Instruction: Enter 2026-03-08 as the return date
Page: home
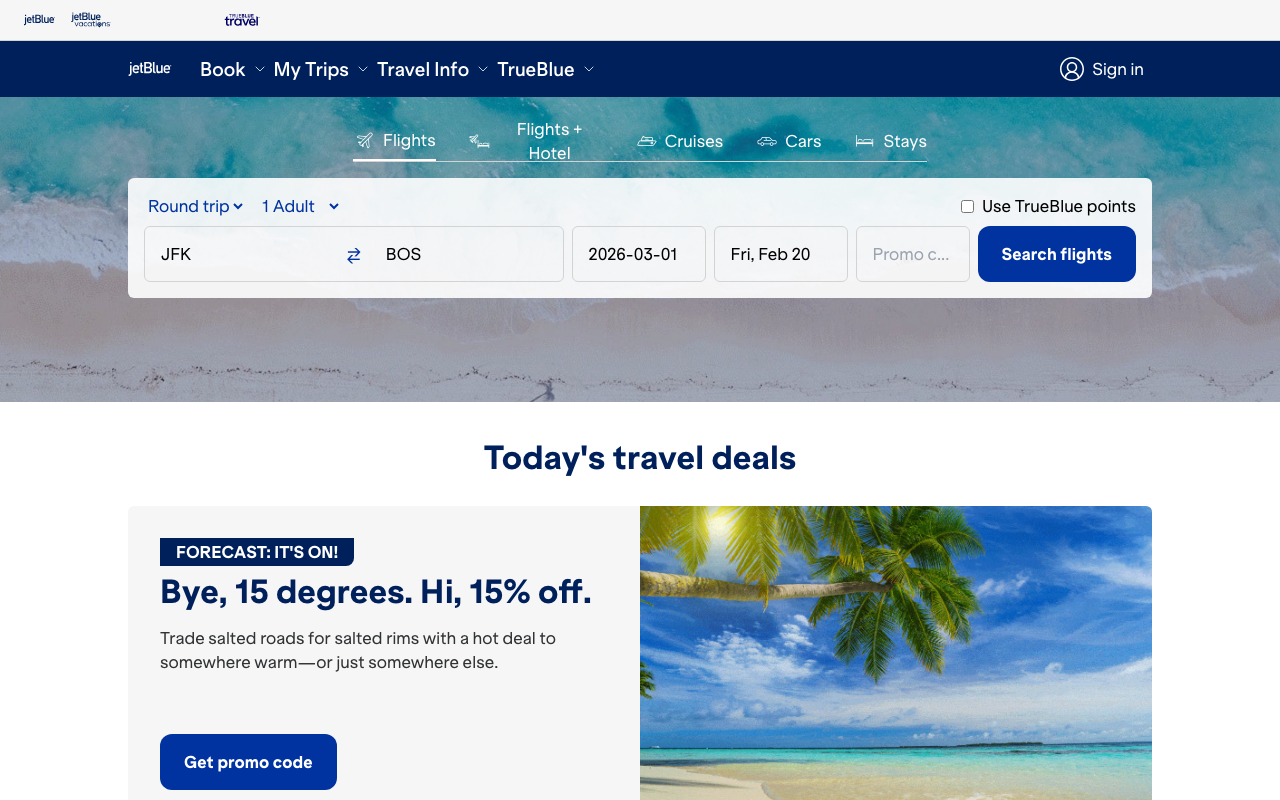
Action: type